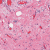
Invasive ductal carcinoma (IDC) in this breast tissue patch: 0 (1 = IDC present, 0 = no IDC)